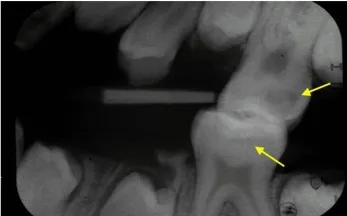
OPG and bitewing radiographs before treatment. C) Left-side bitewing radiograph. Yellow arrows: recurrent dental caries under existing restorations/fissure sealants. OPG: orthopantomogram.
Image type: radiology (x_ray)